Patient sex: F
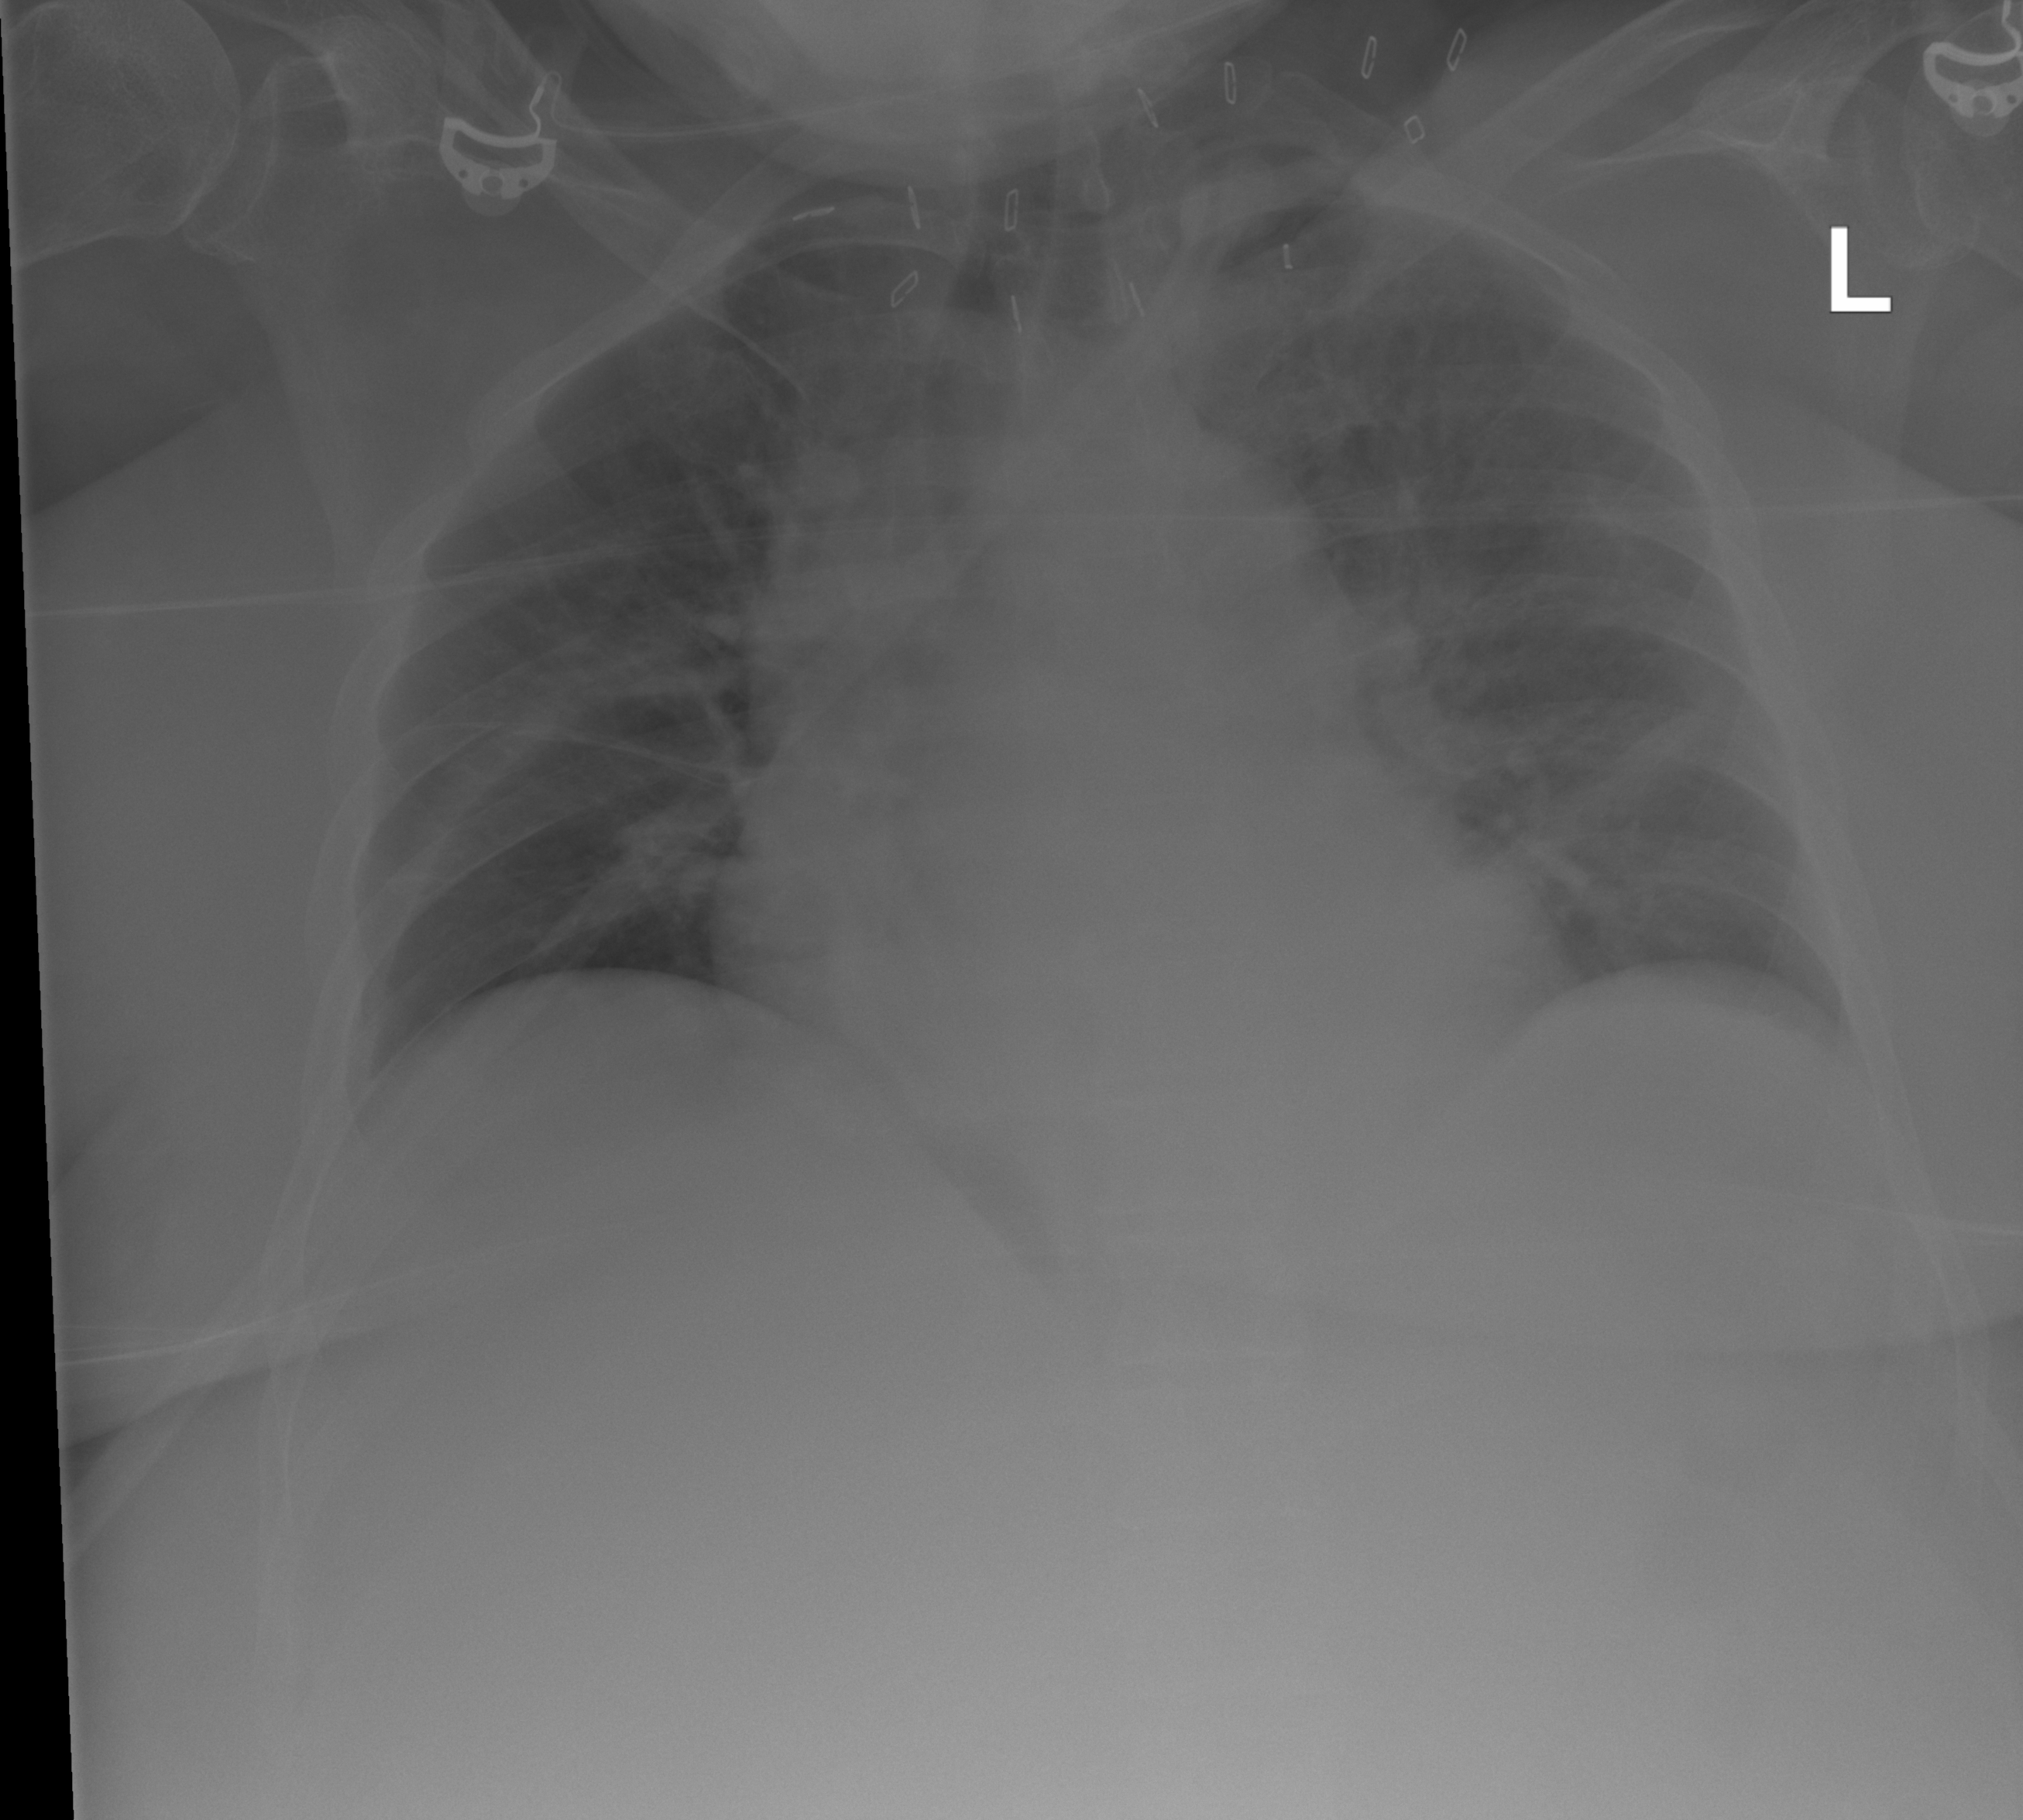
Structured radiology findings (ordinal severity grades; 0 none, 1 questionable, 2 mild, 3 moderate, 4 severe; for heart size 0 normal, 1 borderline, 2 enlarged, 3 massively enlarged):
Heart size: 2
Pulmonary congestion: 2
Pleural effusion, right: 0
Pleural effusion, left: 0
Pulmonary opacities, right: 0
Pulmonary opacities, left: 2
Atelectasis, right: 2
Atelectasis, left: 2